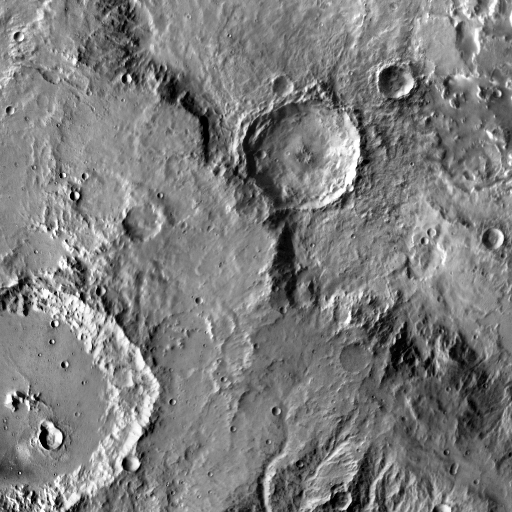
Crater classes present: Background, Other, Layered, Buried, Secondary